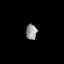
Tissue: skin
Cell type: Epithelial cells
Senescence score: 0.2381
Nuclear area (px): 170
Mean DAPI intensity: 148.112